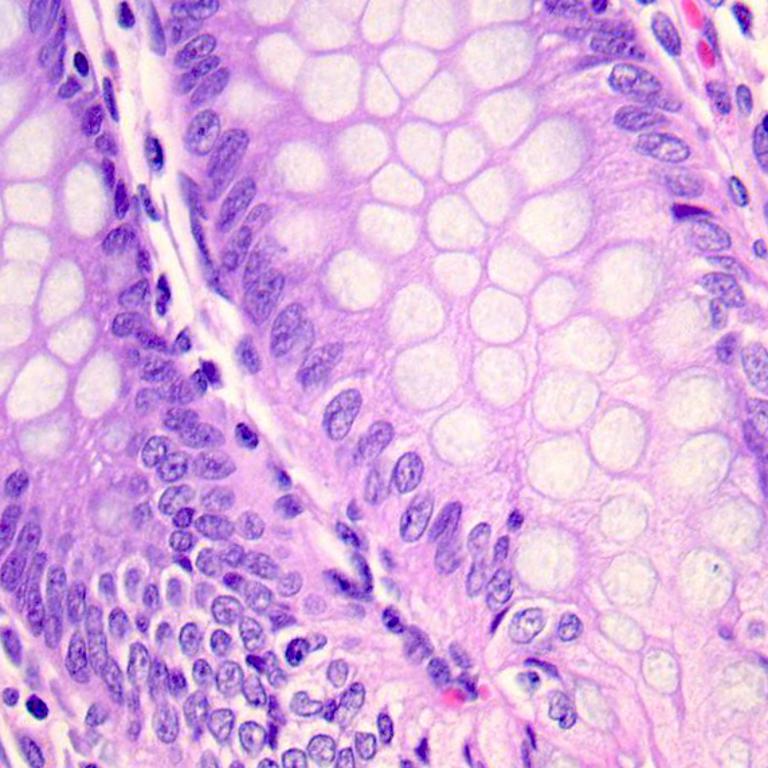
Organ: colon
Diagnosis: benign